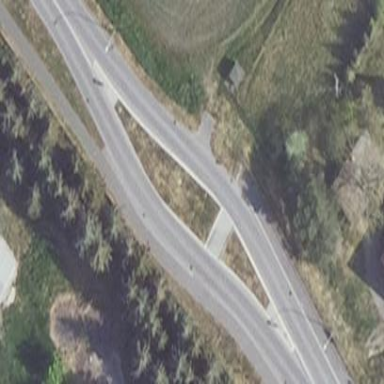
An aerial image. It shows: Traffic calming island.